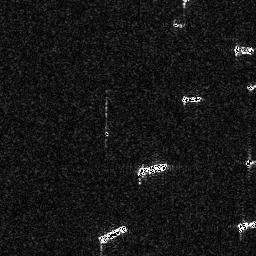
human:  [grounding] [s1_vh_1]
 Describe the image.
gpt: In the satellite image, there is  <ref>1 medium ship </ref> <box>[[53, 62, 65, 69, 0]]</box> located at center,  <ref>1 medium ship </ref> <box>[[37, 87, 50, 95, 0]]</box> located at bottom,  <ref>1 small ship </ref> <box>[[70, 35, 79, 40, 0]]</box> located at right,  <ref>1 small ship </ref> <box>[[91, 16, 98, 21, 0]]</box> located at top right.